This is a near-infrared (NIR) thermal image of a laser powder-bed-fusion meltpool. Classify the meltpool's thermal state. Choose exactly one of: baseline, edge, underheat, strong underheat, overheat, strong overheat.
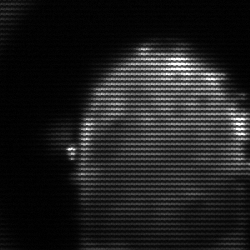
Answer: baseline